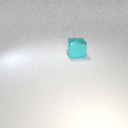
large cyan metal cube